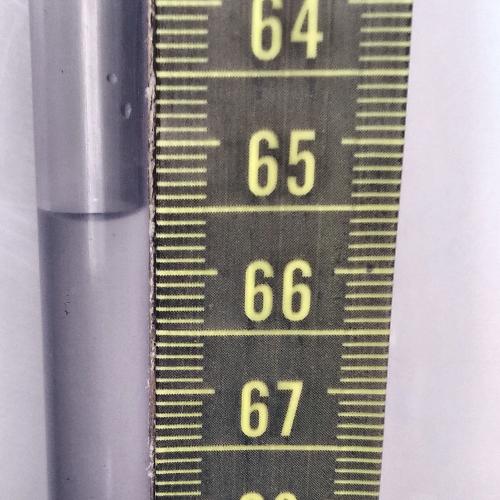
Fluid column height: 65.5 cm